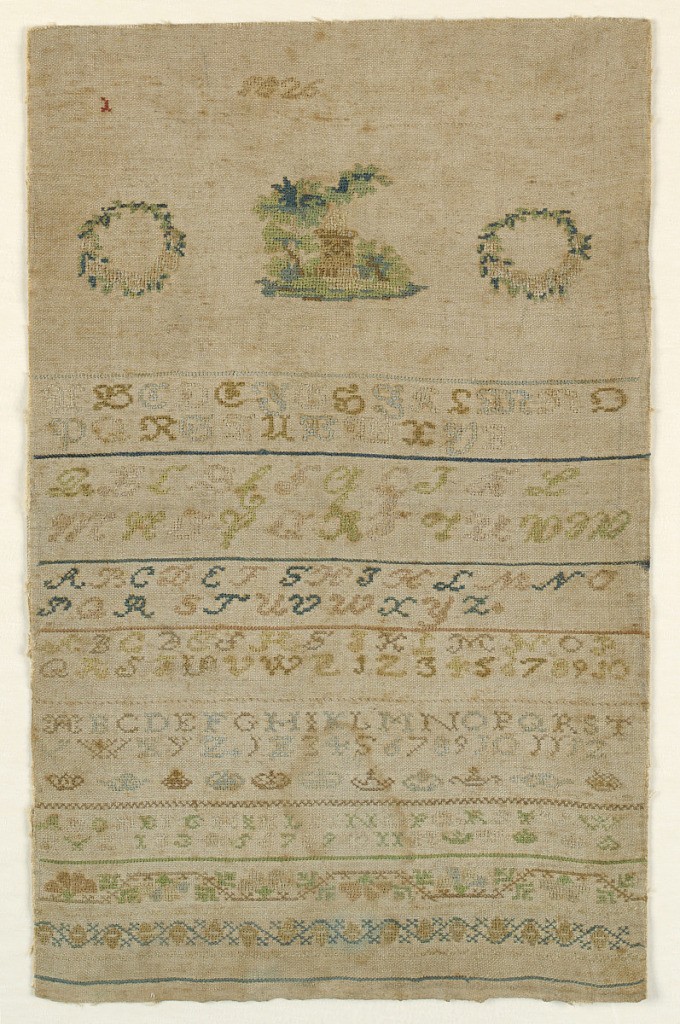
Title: Sampler
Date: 1826
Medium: silk embroidery on linen foundation Technique: embroidered in counted cross and herringbone stitches on plain weave foundation
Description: At top, two wreaths and a monument in a grove, at bottom, six alphabets, three sets of numbers, rows of crowns and bands of curving floral pattern.